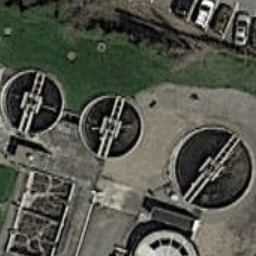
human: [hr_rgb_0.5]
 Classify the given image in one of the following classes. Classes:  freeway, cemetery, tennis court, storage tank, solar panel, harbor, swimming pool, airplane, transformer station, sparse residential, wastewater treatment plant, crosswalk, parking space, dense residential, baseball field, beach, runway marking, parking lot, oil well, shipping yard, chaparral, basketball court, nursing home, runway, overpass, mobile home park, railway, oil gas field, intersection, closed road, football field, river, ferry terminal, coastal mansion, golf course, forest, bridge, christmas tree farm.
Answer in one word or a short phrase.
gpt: wastewater treatment plant